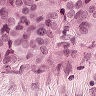
Metastatic tissue present: yes